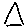
Label: triangle